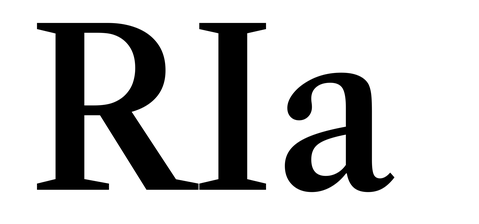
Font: LibreCaslonText_Medium